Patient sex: M
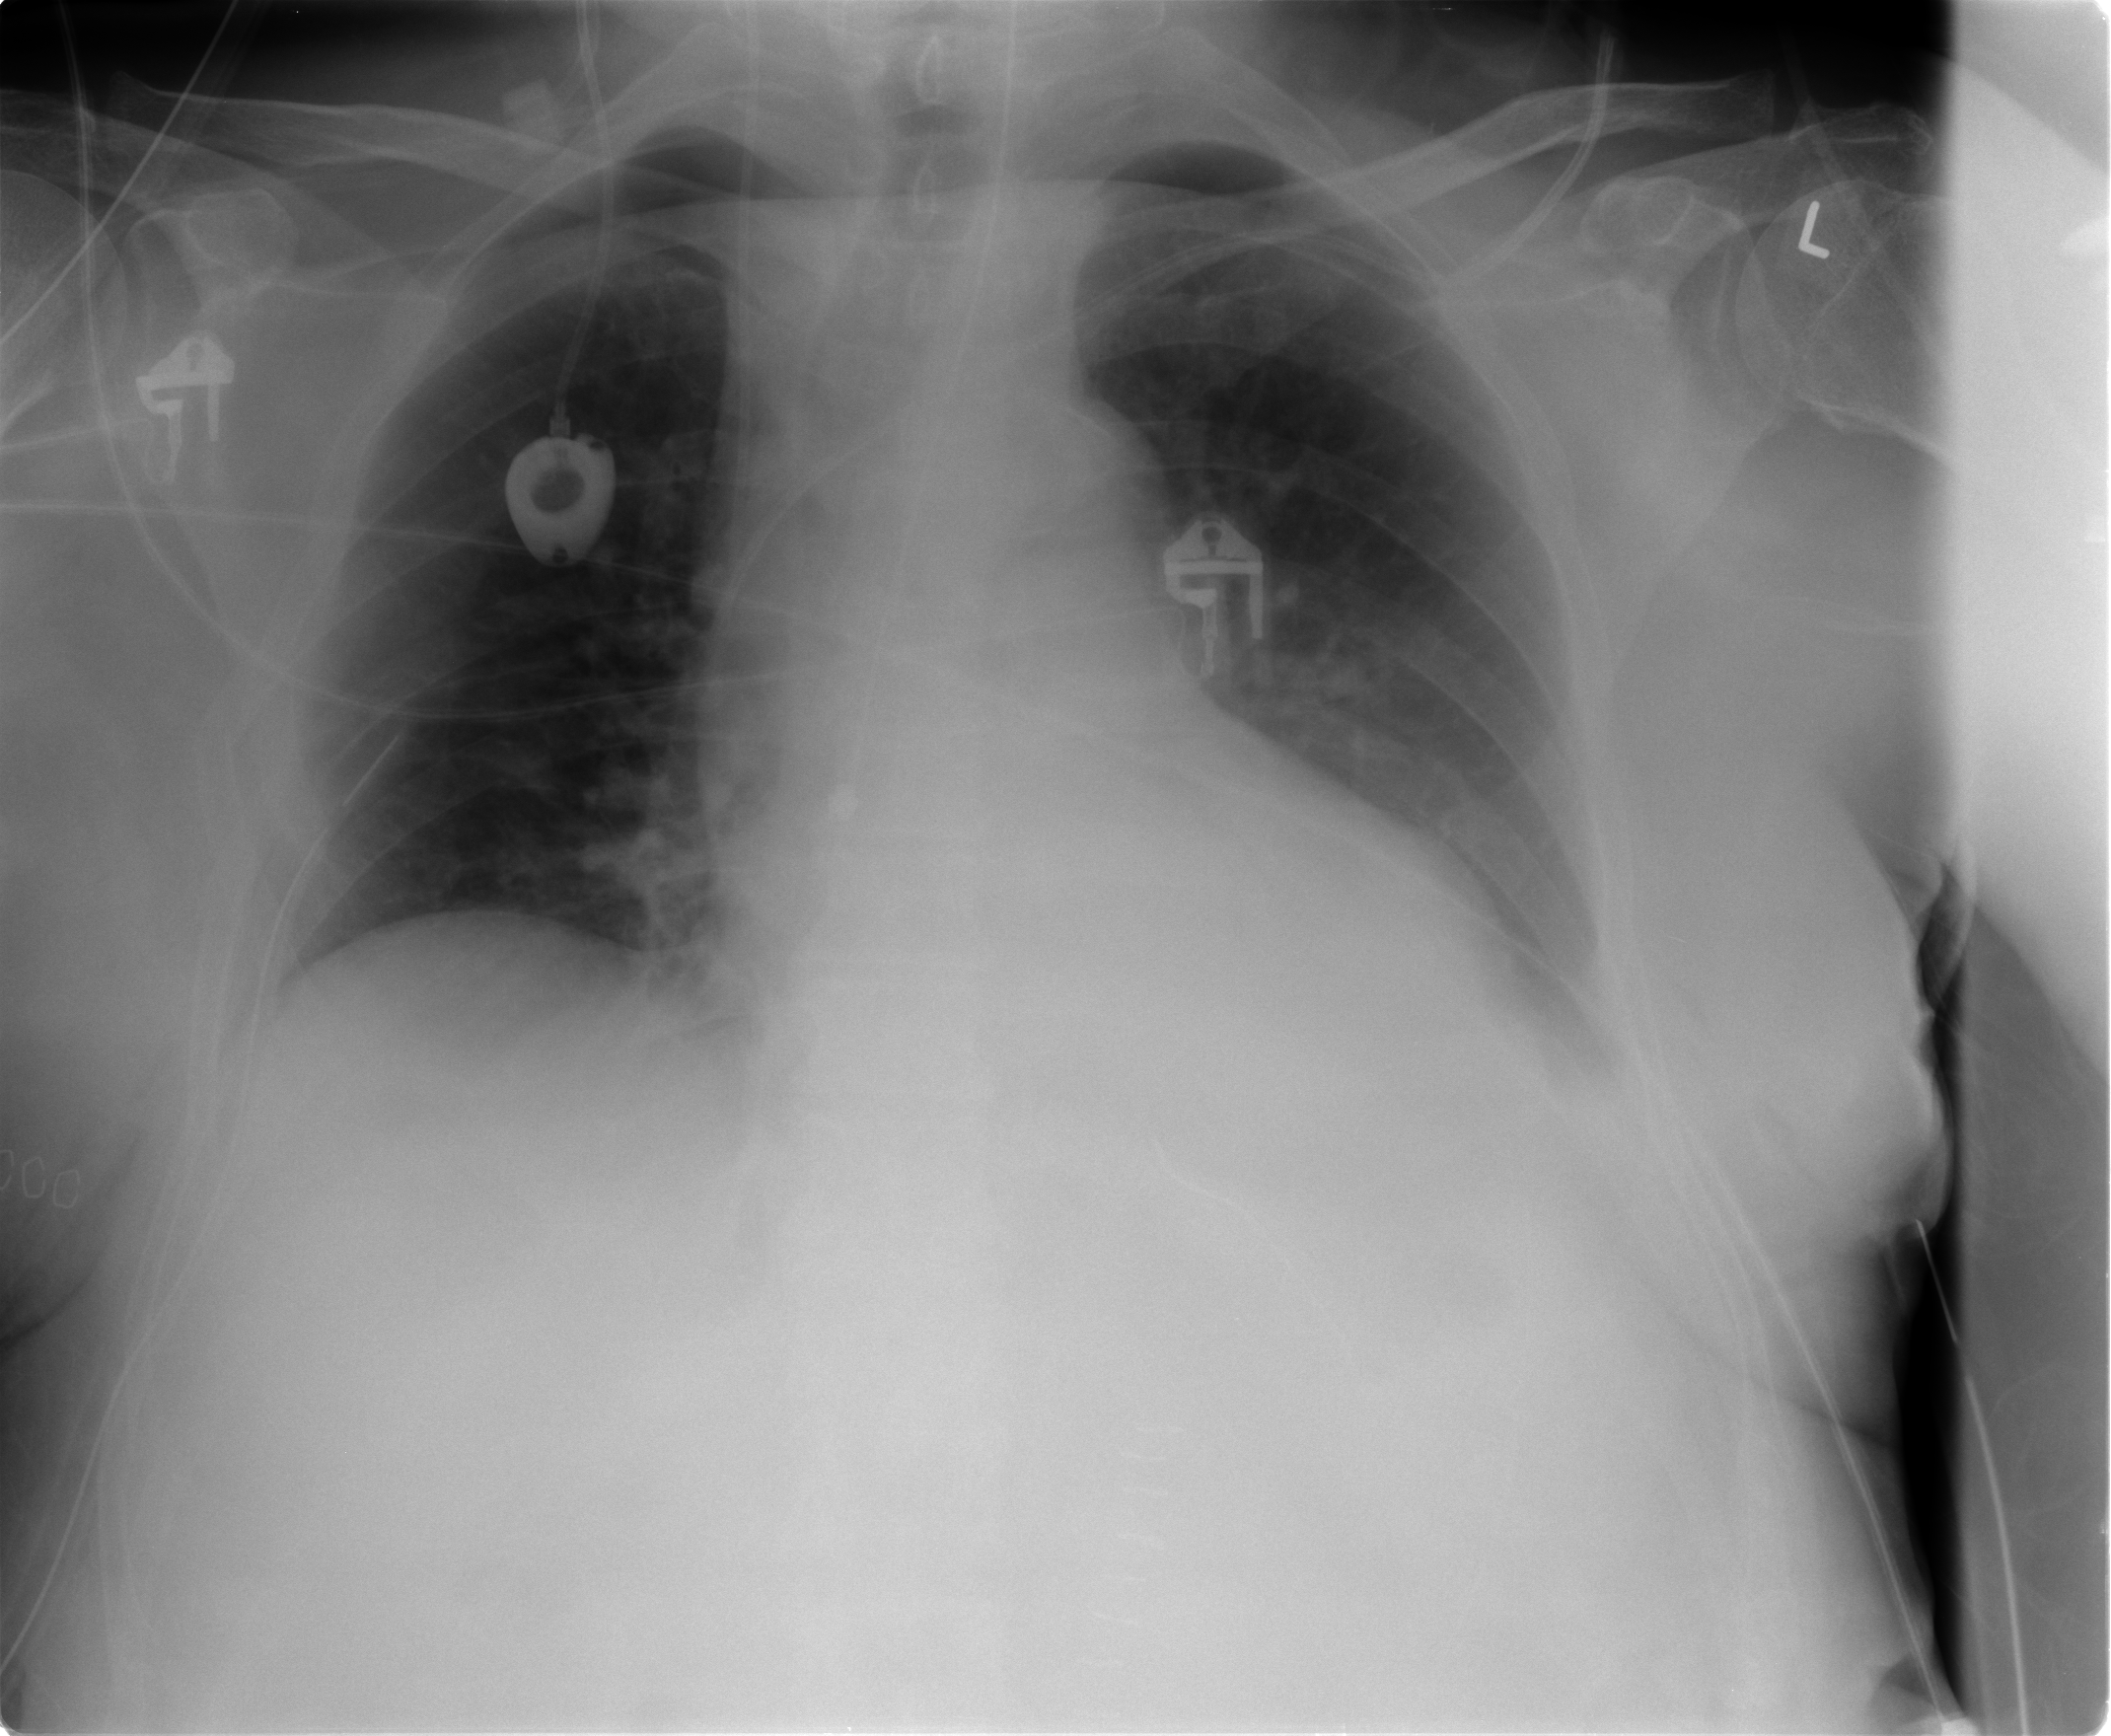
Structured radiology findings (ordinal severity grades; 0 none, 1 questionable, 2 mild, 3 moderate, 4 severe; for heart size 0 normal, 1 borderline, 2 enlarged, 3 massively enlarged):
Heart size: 2
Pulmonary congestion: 2
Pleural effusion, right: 0
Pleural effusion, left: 2
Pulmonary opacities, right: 0
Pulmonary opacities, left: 0
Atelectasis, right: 0
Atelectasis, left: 1